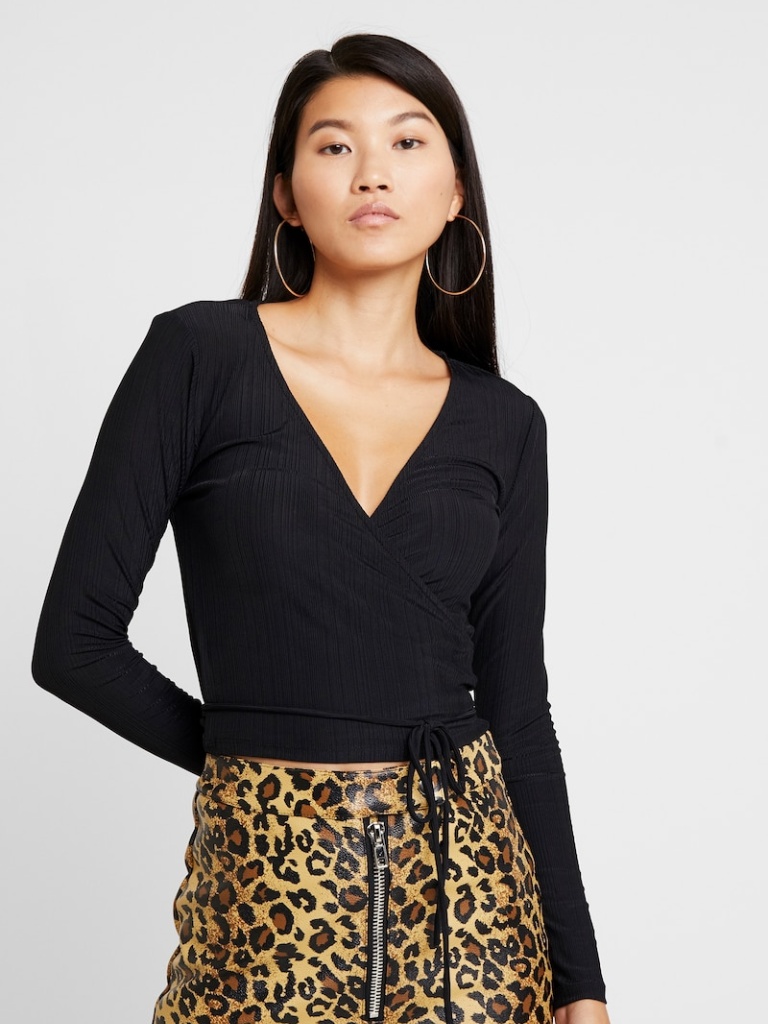
jersey tight a long-sleeved with the sleeves down cropped length Fully Tucked in v-neck wrap